三年级 · 算术

把( )看作整体 1 ，把整体 1 平均分成 ( ) 份。
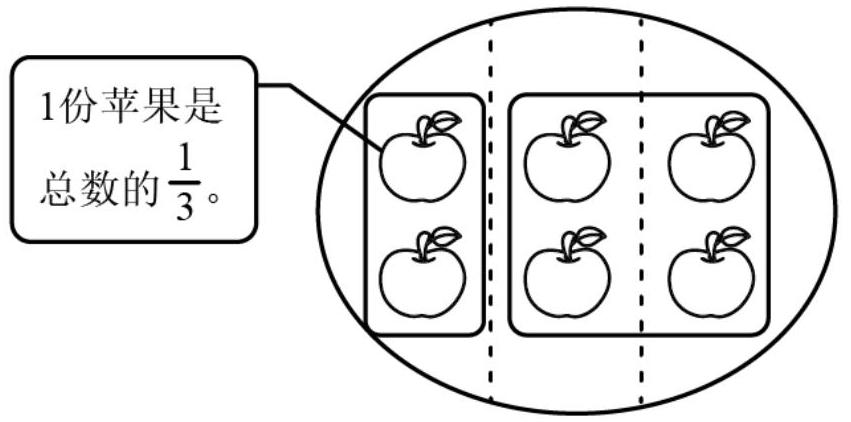
答案: 【分析】一张披萨平均分成八块, 丽丽和爸爸妈妈一人吃了两块, 也就是 3 人一人吃了一张披萨的 $\frac{2}{8}$;再将一张披萨看作“ 1 ”, 用 1 减去 3 个 $\frac{2}{8}$, 得出剩下的分率; 分数的读法: 读分数时, 先读分母再读“分之"然后读分子，分子和分母按照整数的读法来读; 据此解答。

【详解】根据分析： $1-\frac{2}{8}-\frac{2}{8}-\frac{2}{8}=\frac{2}{8}, \frac{2}{8}$ 读作八分之二, 所以还剩原来的八分之二。

【点睛】本题主要考查的是对一个数的几分之几的认识, 以及同分母分数的减法计算。